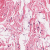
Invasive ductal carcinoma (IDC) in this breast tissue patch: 0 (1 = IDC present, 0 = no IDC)